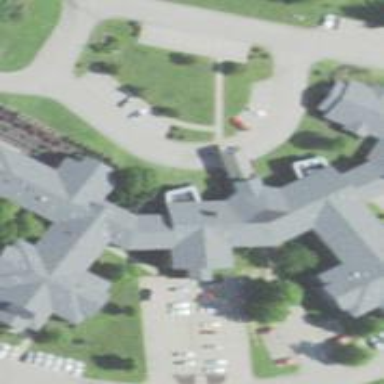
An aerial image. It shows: Living street.